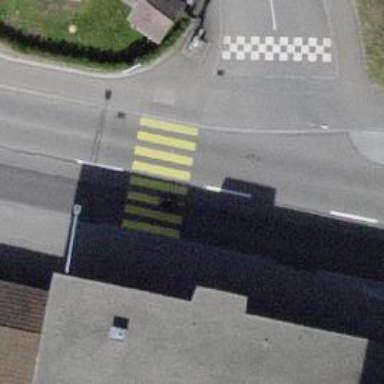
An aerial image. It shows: Marked crossing on the road.